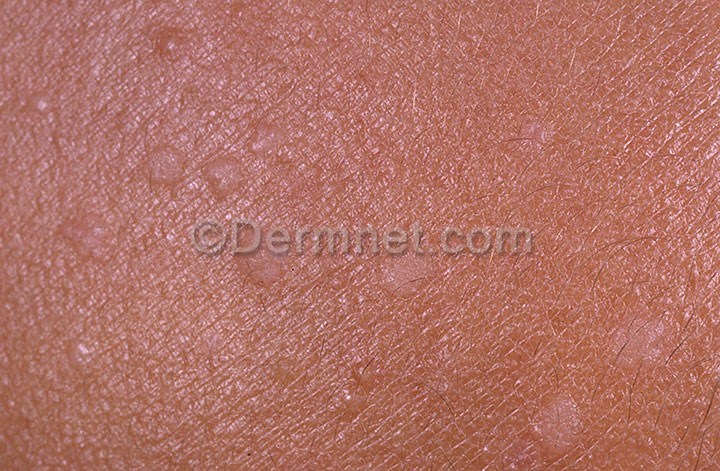
Disease: Warts Molluscum and other Viral Infections